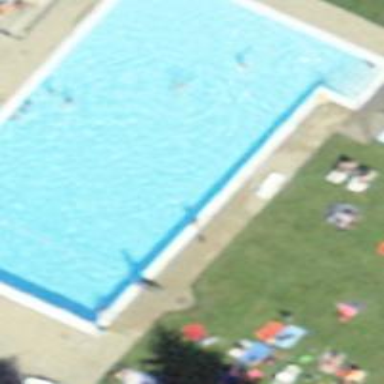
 perfect for swimming and other water activities."